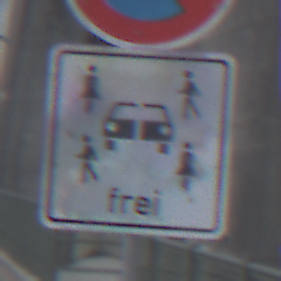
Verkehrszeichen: CarsharingfahrzeugeFrei
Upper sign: EingeschraenktesHalteverbot
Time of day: MorningAfternoon
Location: Outdoor (Suburban)
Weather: Overcast
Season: NotSpecified
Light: Natural